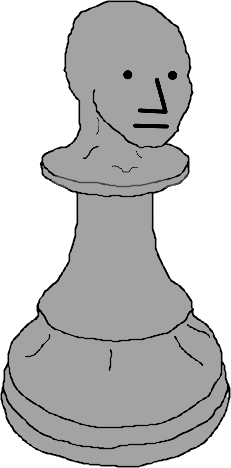
Label: 5_Objakt